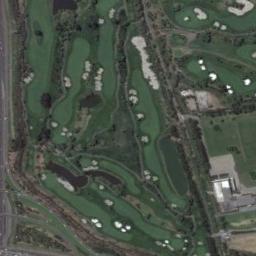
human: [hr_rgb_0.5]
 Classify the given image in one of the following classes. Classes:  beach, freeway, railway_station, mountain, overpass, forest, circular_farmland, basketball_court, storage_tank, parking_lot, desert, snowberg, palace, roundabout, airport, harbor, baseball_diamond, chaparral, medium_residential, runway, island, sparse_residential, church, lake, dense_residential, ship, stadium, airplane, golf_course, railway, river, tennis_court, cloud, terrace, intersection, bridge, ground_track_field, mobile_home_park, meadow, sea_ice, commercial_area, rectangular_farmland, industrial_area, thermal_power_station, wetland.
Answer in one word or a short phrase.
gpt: golf_course